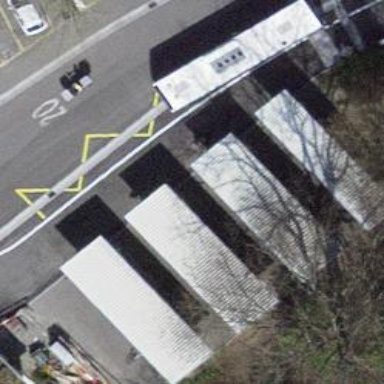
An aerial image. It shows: Bicycle parking area.